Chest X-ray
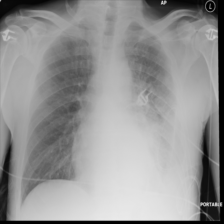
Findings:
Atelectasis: negative
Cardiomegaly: negative
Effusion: positive
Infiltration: negative
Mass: negative
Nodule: negative
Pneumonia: negative
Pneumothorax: positive
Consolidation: negative
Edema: negative
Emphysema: negative
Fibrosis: negative
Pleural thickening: negative
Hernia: negative